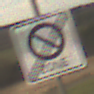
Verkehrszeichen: EndeEingeschraenktesHalteverbotZone
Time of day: SunriseSunset
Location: Outdoor (Nature)
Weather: PartlyCloudy
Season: NotSpecified
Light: Natural